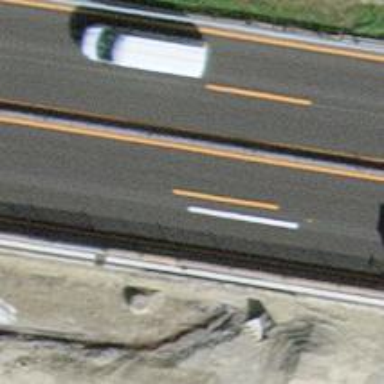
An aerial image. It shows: Asphalt motorway.